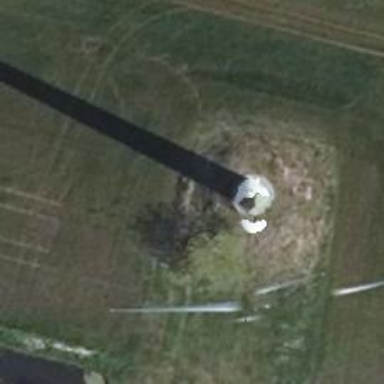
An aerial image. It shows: Wind generator using horizontal axis wind turbines.